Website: apple
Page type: address-validator
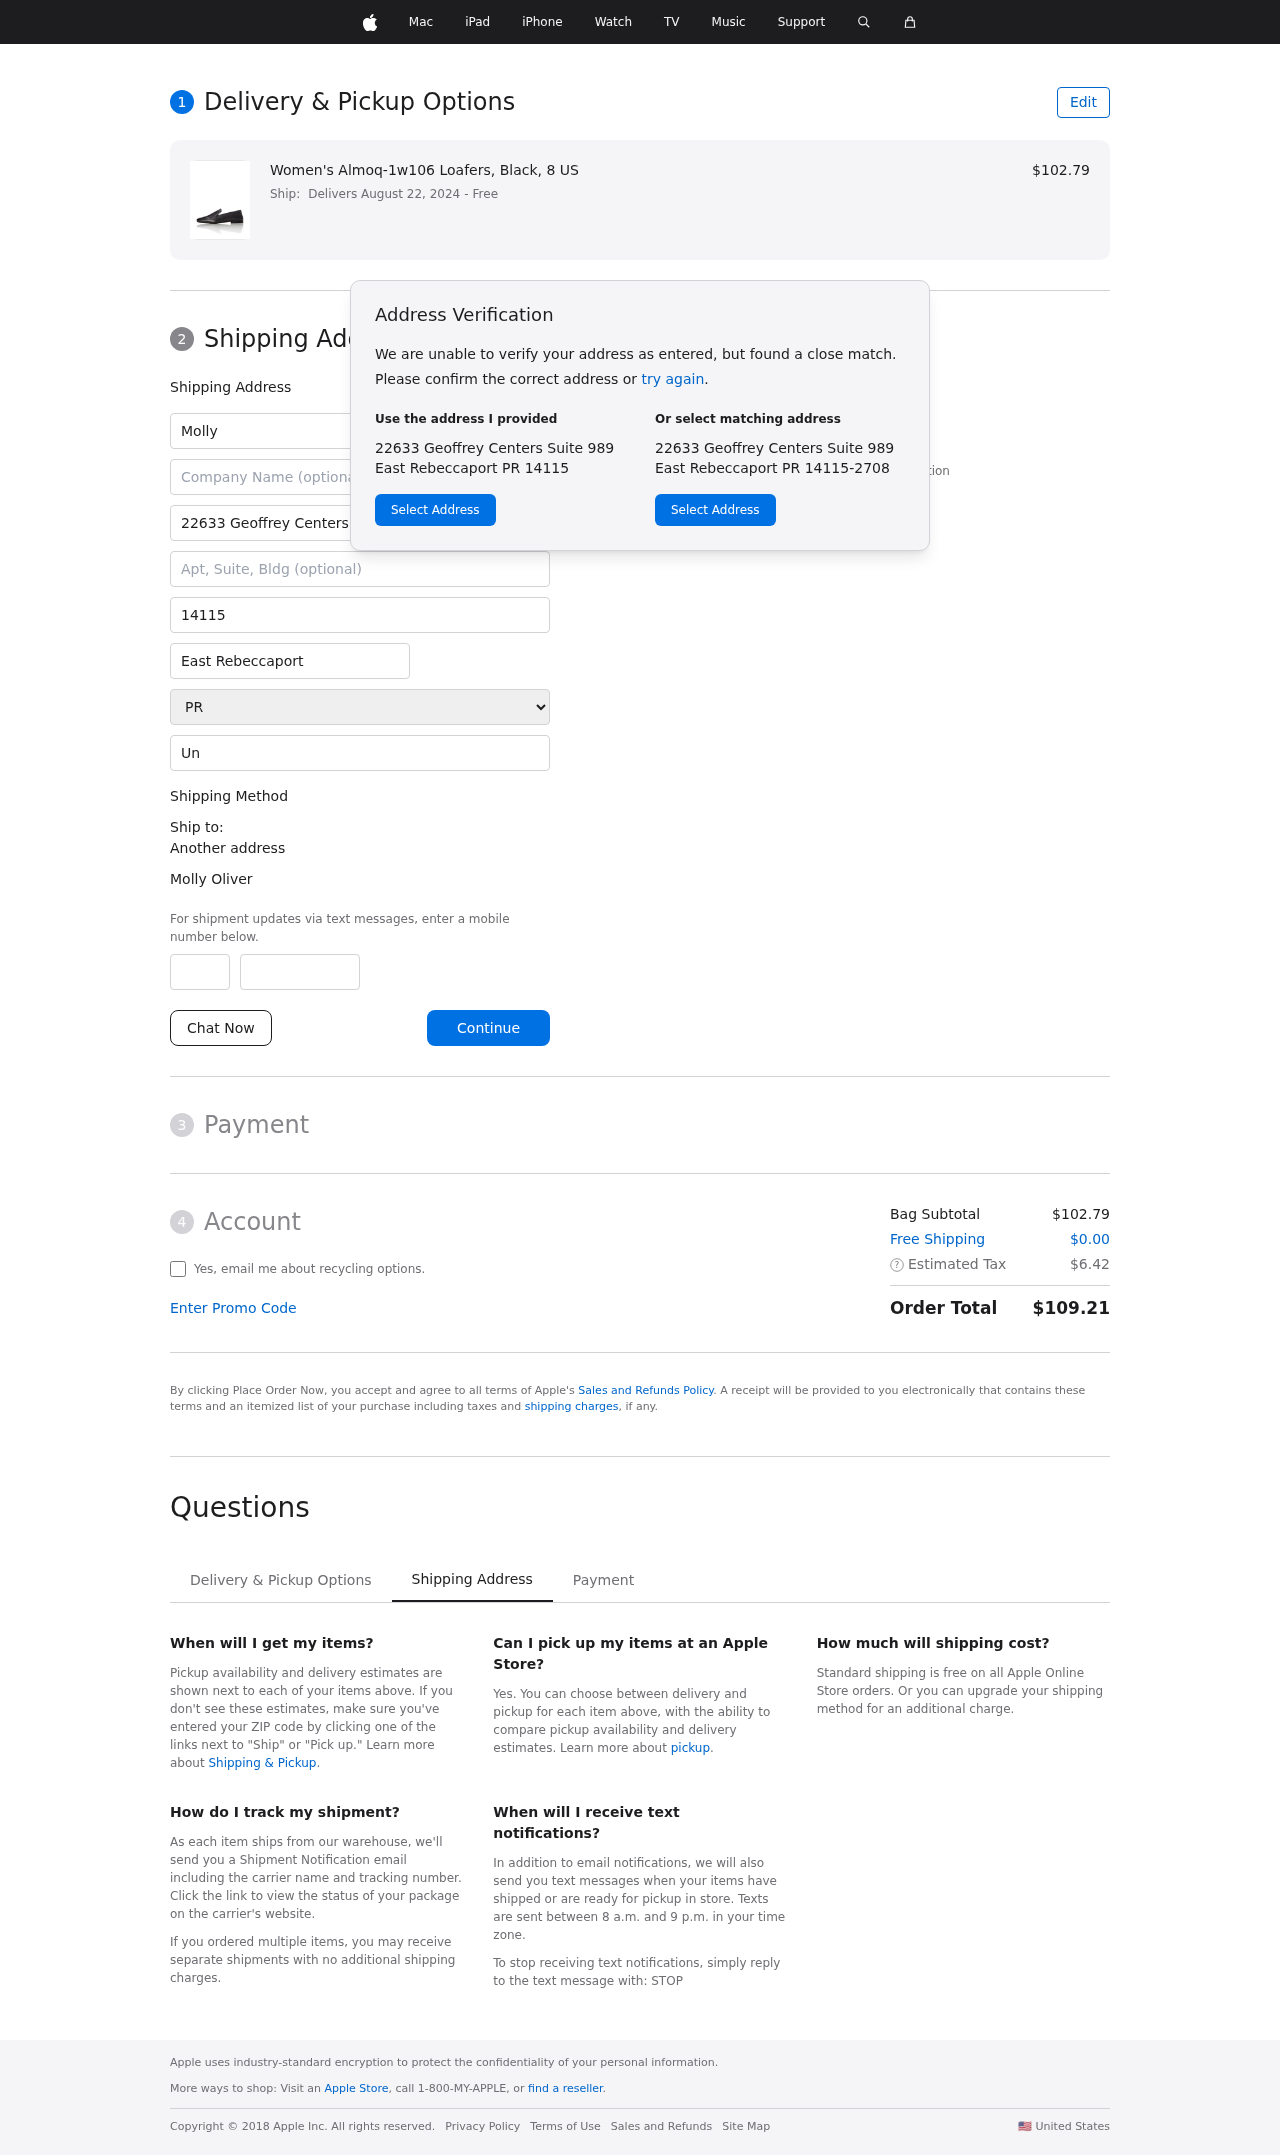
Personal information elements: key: PII_CITY
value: East Rebeccaport
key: PII_COUNTRY
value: United States
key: PII_FIRSTNAME
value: Molly
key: PII_FULLNAME
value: Molly Oliver
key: PII_LASTNAME
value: Oliver
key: PII_PHONE_AREA
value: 947
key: PII_PHONE_SUFFIX
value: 0227
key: PII_POSTCODE
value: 14115
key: PII_STATE
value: PR
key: PII_STREET
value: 22633 Geoffrey Centers Suite 989
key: PII_CITY_STATE_ZIP
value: East Rebeccaport PR 14115
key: PII_STATE_ABBR
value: PR
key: PII_POSTCODE_FULL
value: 14115
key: PII_POSTCODE_NUMERIC
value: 14115
Product elements: key: PRODUCT1_NAME
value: Women's Almoq-1w106 Loafers, Black, 8 US
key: PRODUCT1_PRICE
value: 102.79
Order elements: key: ORDER_DELIVERY_DATE
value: Delivers August 22, 2024
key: ORDER_SUBTOTAL
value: $102.79
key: ORDER_SHIPPING_COST
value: $0.00
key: ORDER_TAX
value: $6.42
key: ORDER_TOTAL
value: $109.21